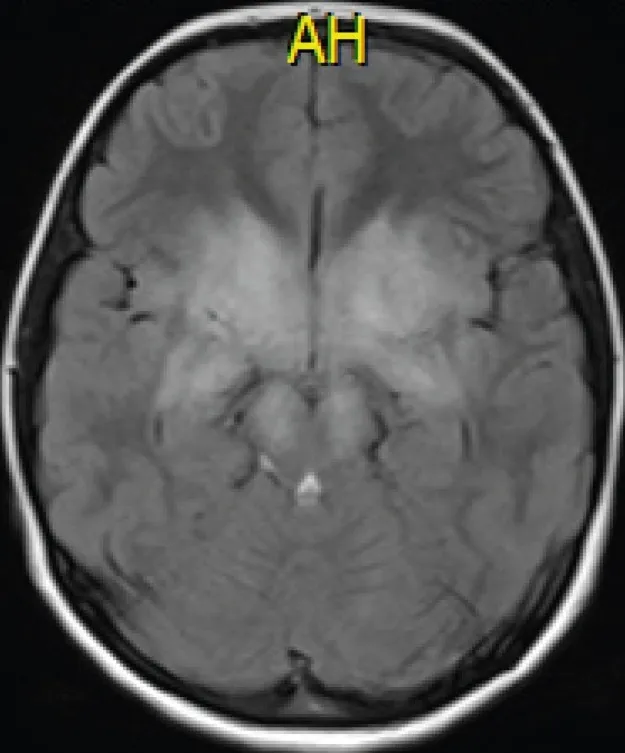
Brain MRI Flaire image showing hyperintensities in basal ganglias.
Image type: radiology (mri)